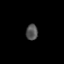
Tissue: skin
Cell type: Epithelial cells
Senescence score: 0.2214
Nuclear area (px): 181
Mean DAPI intensity: 82.989